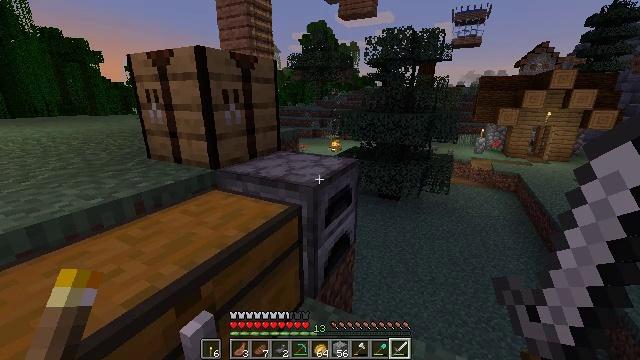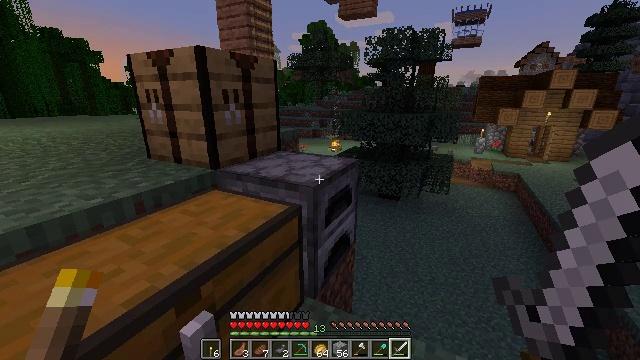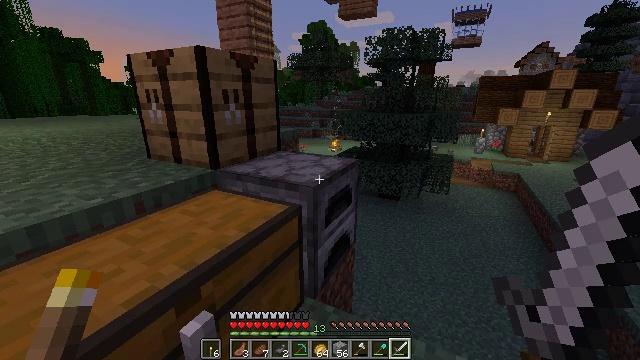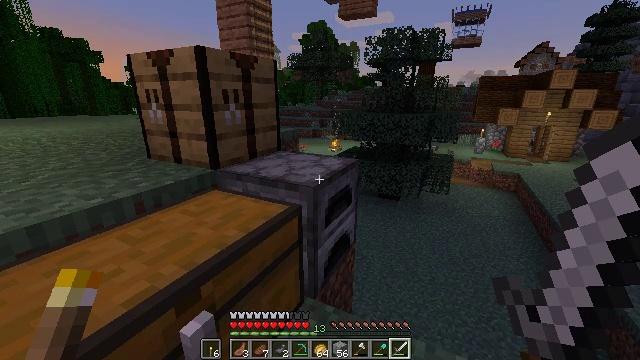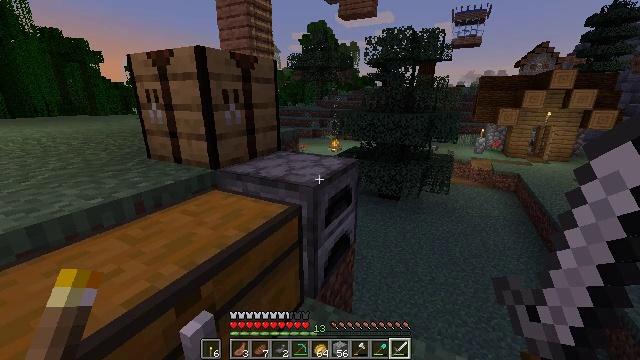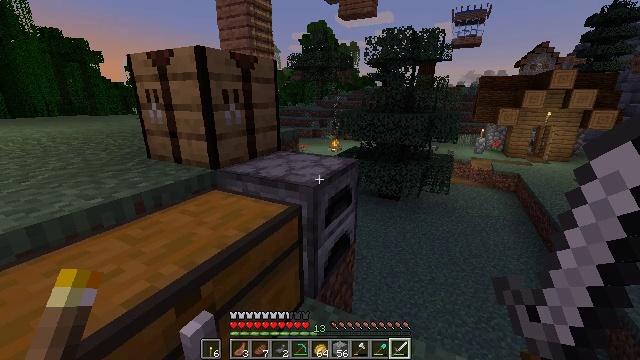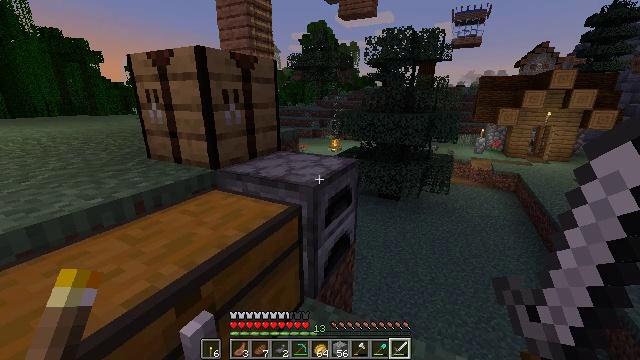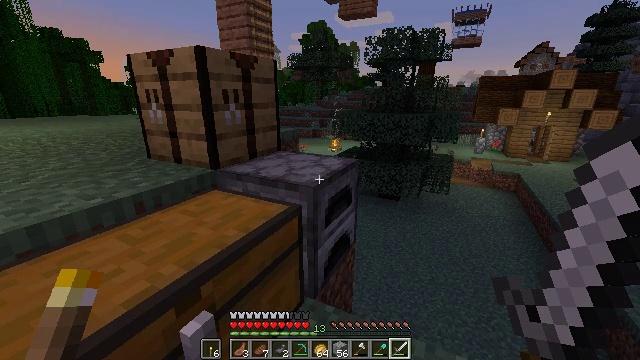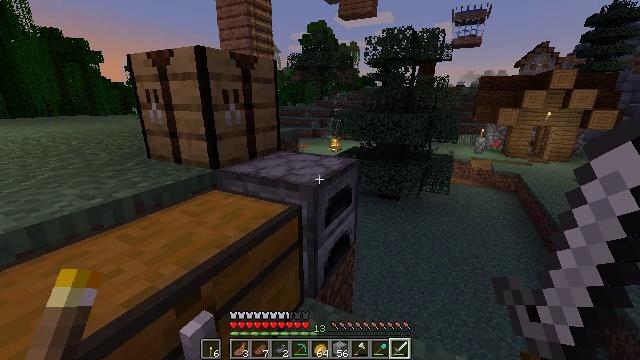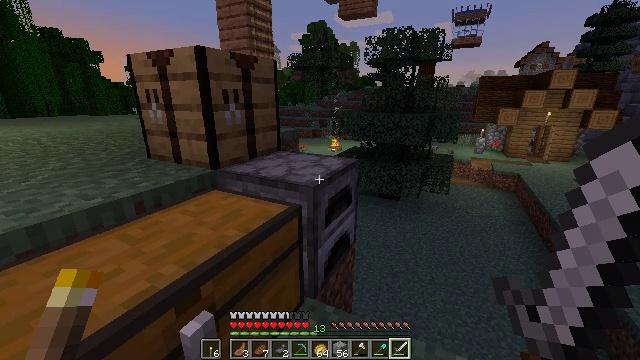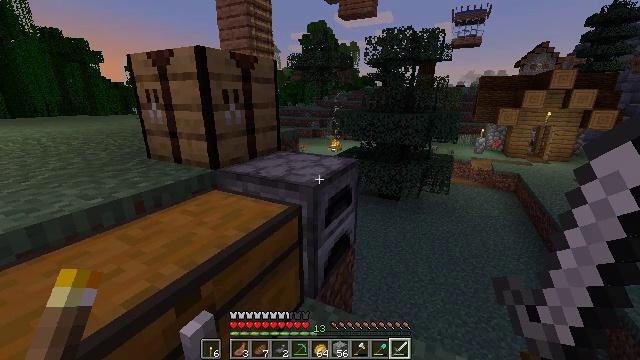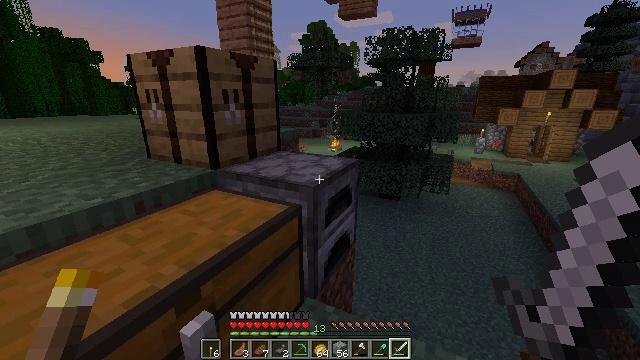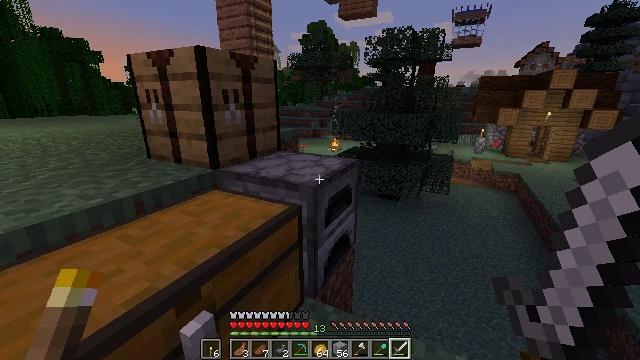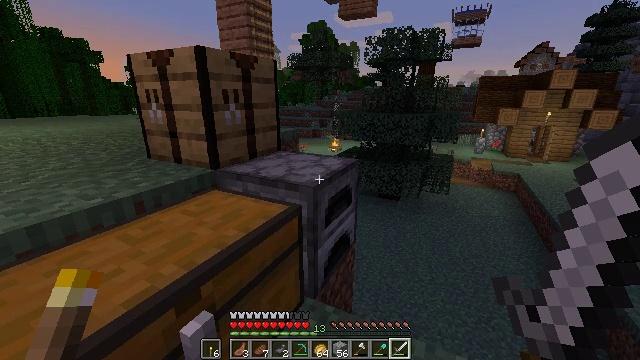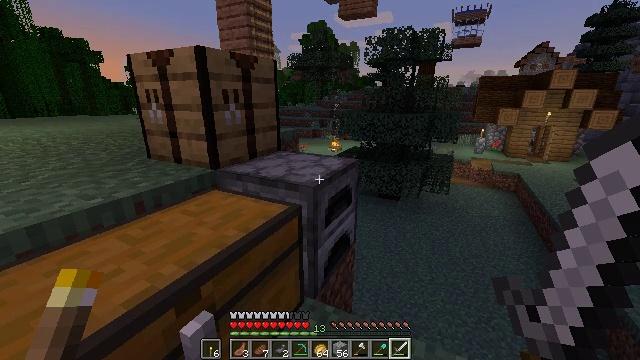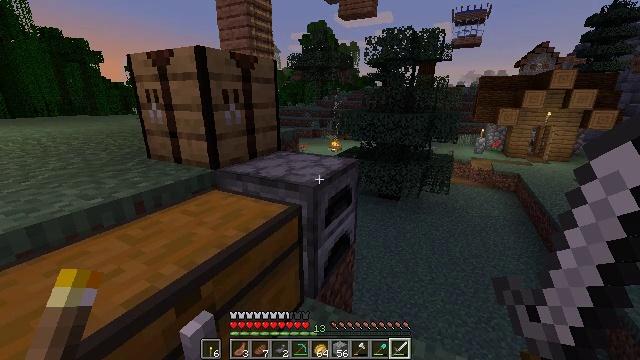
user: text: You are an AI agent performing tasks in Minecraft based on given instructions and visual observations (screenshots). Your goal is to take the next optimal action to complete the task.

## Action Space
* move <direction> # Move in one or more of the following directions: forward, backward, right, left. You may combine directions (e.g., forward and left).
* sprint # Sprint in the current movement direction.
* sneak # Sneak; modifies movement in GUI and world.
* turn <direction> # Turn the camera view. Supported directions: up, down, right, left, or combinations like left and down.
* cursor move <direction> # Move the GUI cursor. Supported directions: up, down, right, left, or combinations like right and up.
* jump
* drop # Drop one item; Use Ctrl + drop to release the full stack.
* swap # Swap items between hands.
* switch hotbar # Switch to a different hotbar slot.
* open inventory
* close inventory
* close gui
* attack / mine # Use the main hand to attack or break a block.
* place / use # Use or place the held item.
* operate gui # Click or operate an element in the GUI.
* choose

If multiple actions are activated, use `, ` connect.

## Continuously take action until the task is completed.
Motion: motion action
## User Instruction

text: Attack the melon to collect it.
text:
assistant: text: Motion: no_op
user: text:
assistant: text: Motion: no_op
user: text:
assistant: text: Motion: no_op
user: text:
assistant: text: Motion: no_op
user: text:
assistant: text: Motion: no_op
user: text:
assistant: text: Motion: no_op
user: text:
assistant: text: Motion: no_op
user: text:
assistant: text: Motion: no_op
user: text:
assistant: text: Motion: no_op
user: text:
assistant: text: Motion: no_op
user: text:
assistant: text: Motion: no_op
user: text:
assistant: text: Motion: no_op
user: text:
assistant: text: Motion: no_op
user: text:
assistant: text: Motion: no_op
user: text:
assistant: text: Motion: no_op
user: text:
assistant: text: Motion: no_op
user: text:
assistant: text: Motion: no_op
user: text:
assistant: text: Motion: no_op
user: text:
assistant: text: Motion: no_op
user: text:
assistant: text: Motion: no_op
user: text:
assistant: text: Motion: no_op
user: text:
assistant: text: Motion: no_op
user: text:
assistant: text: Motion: no_op
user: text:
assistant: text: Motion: no_op
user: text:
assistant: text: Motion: no_op
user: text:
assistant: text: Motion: no_op
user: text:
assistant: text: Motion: no_op
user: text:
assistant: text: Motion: no_op
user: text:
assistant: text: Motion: no_op
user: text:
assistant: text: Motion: no_op